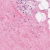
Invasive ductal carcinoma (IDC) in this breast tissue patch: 0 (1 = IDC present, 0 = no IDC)